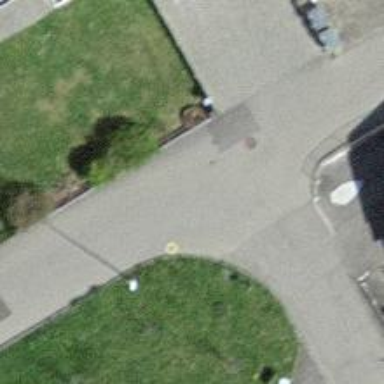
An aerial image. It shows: Residential road.